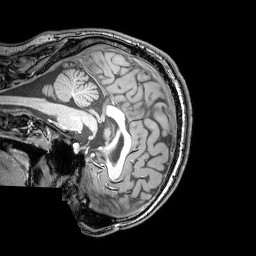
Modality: T1w
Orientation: sagittal
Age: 26
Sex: male
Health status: healthy
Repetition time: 0.081 s
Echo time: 0.037 s